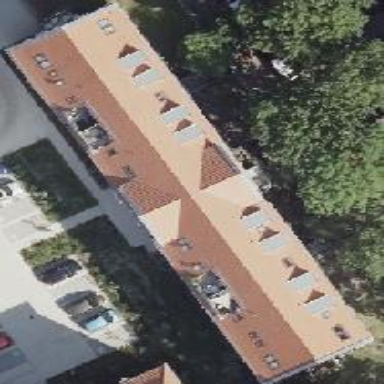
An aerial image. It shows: Gabled roof apartments building.